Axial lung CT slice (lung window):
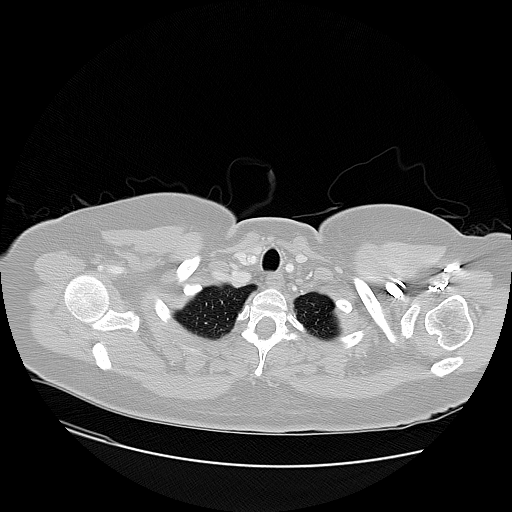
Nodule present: no